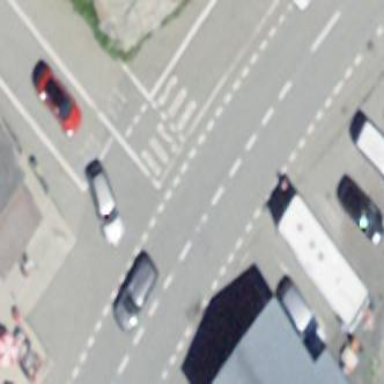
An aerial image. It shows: Parking space specifically designated for buses.